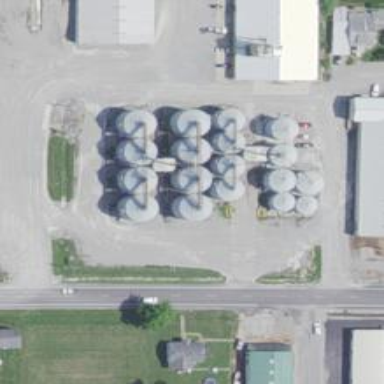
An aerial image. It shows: Silo.